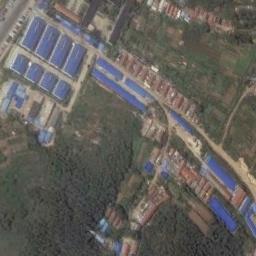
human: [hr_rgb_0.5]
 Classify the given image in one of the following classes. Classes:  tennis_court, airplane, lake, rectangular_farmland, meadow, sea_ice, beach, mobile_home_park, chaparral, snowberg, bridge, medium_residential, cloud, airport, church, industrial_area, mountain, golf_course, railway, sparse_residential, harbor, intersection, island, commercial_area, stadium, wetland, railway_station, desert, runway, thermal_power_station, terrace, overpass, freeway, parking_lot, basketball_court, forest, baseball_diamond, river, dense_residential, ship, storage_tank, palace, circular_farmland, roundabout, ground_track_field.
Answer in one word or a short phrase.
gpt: industrial_area